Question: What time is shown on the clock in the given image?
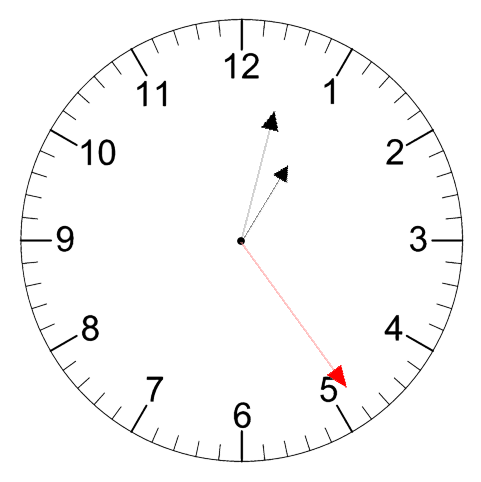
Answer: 01:02:24